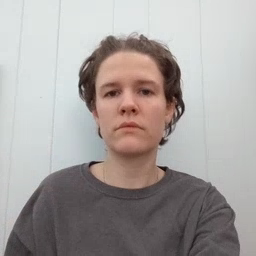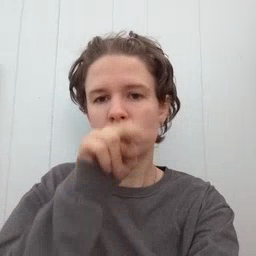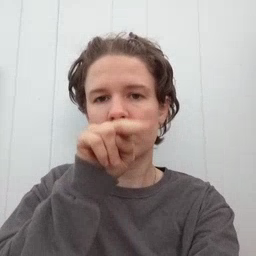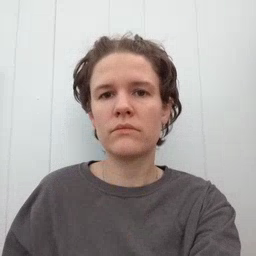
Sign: tongue